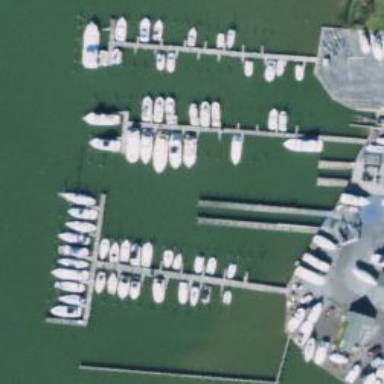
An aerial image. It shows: Marina area for leisure land.